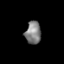
Tissue: lung
Cell type: Epithelial cells
Senescence score: 0.2239
Nuclear area (px): 349
Mean DAPI intensity: 127.14